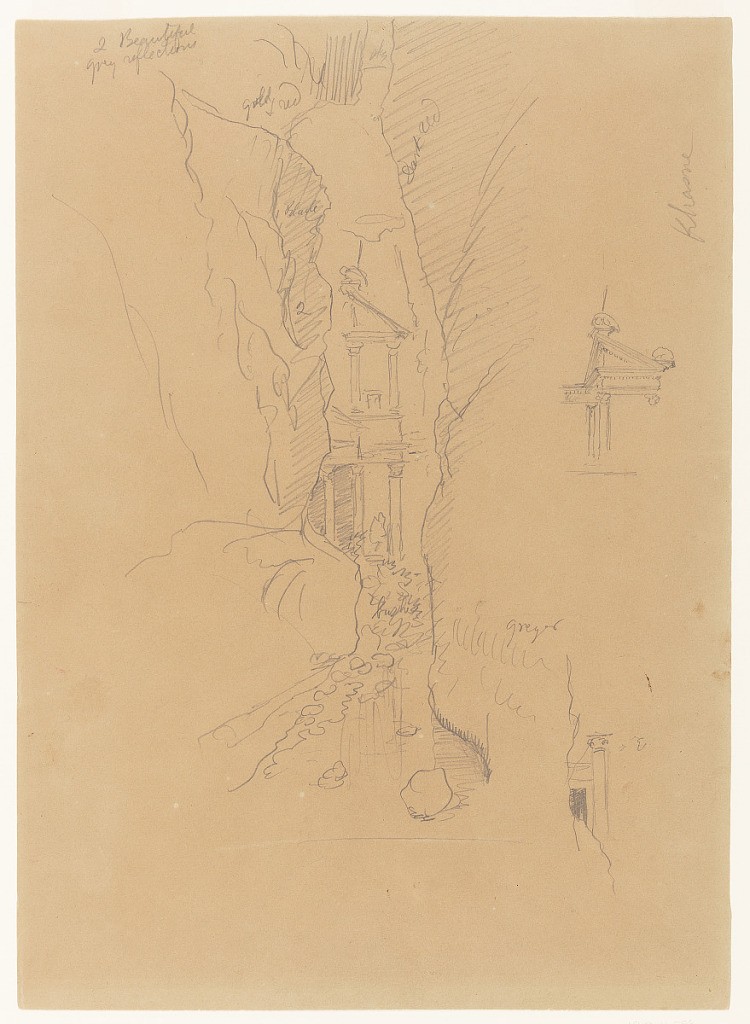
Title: El Khasné from the Siq, Petra, Jordan
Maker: Frederic Edwin Church, American, 1826–1900
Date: February 25-27, 1868
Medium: Graphite on brown wove paper
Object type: Drawing
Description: Landscape and architecture sketches showing a view of the cliff-carved structure called El Khasné (Al-Khazneh), also known as The Treasury, from a nearby slot canyon known as the Siq. In the foreground at lower center, the stream at the base of the Siq is shown with rocks and bushes as it flows towards El Khasné. At left and right, the sheer rock walls frame the view of the rock-hewn structure, which has a Corinthian colonnade on its ground level, topped by a broken pediment on its second. A detailed sketch of this broken pediment is included at center right, while a loose sketch of part of the facade of El Khasné is visible at lower right.